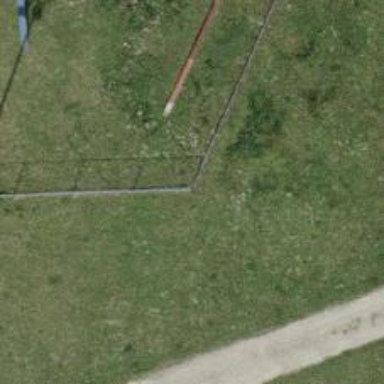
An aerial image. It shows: Fence.